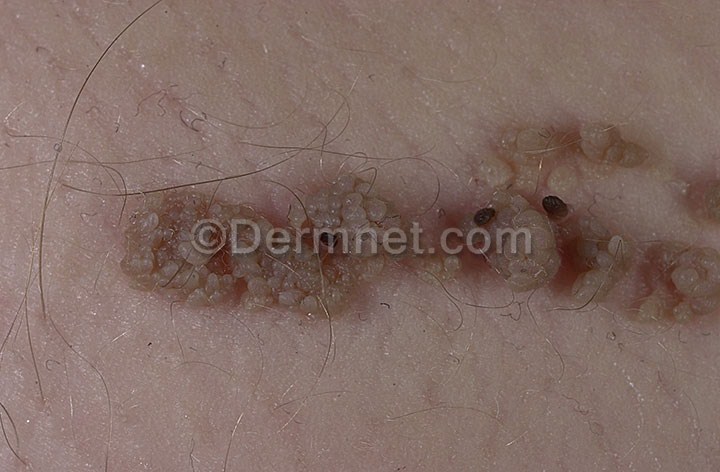
Disease: Seborrheic Keratoses and other Benign Tumors